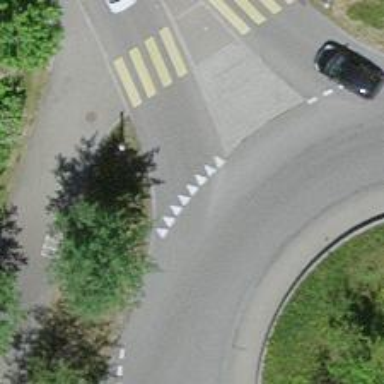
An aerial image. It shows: Road with "give way" sign.